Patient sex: M
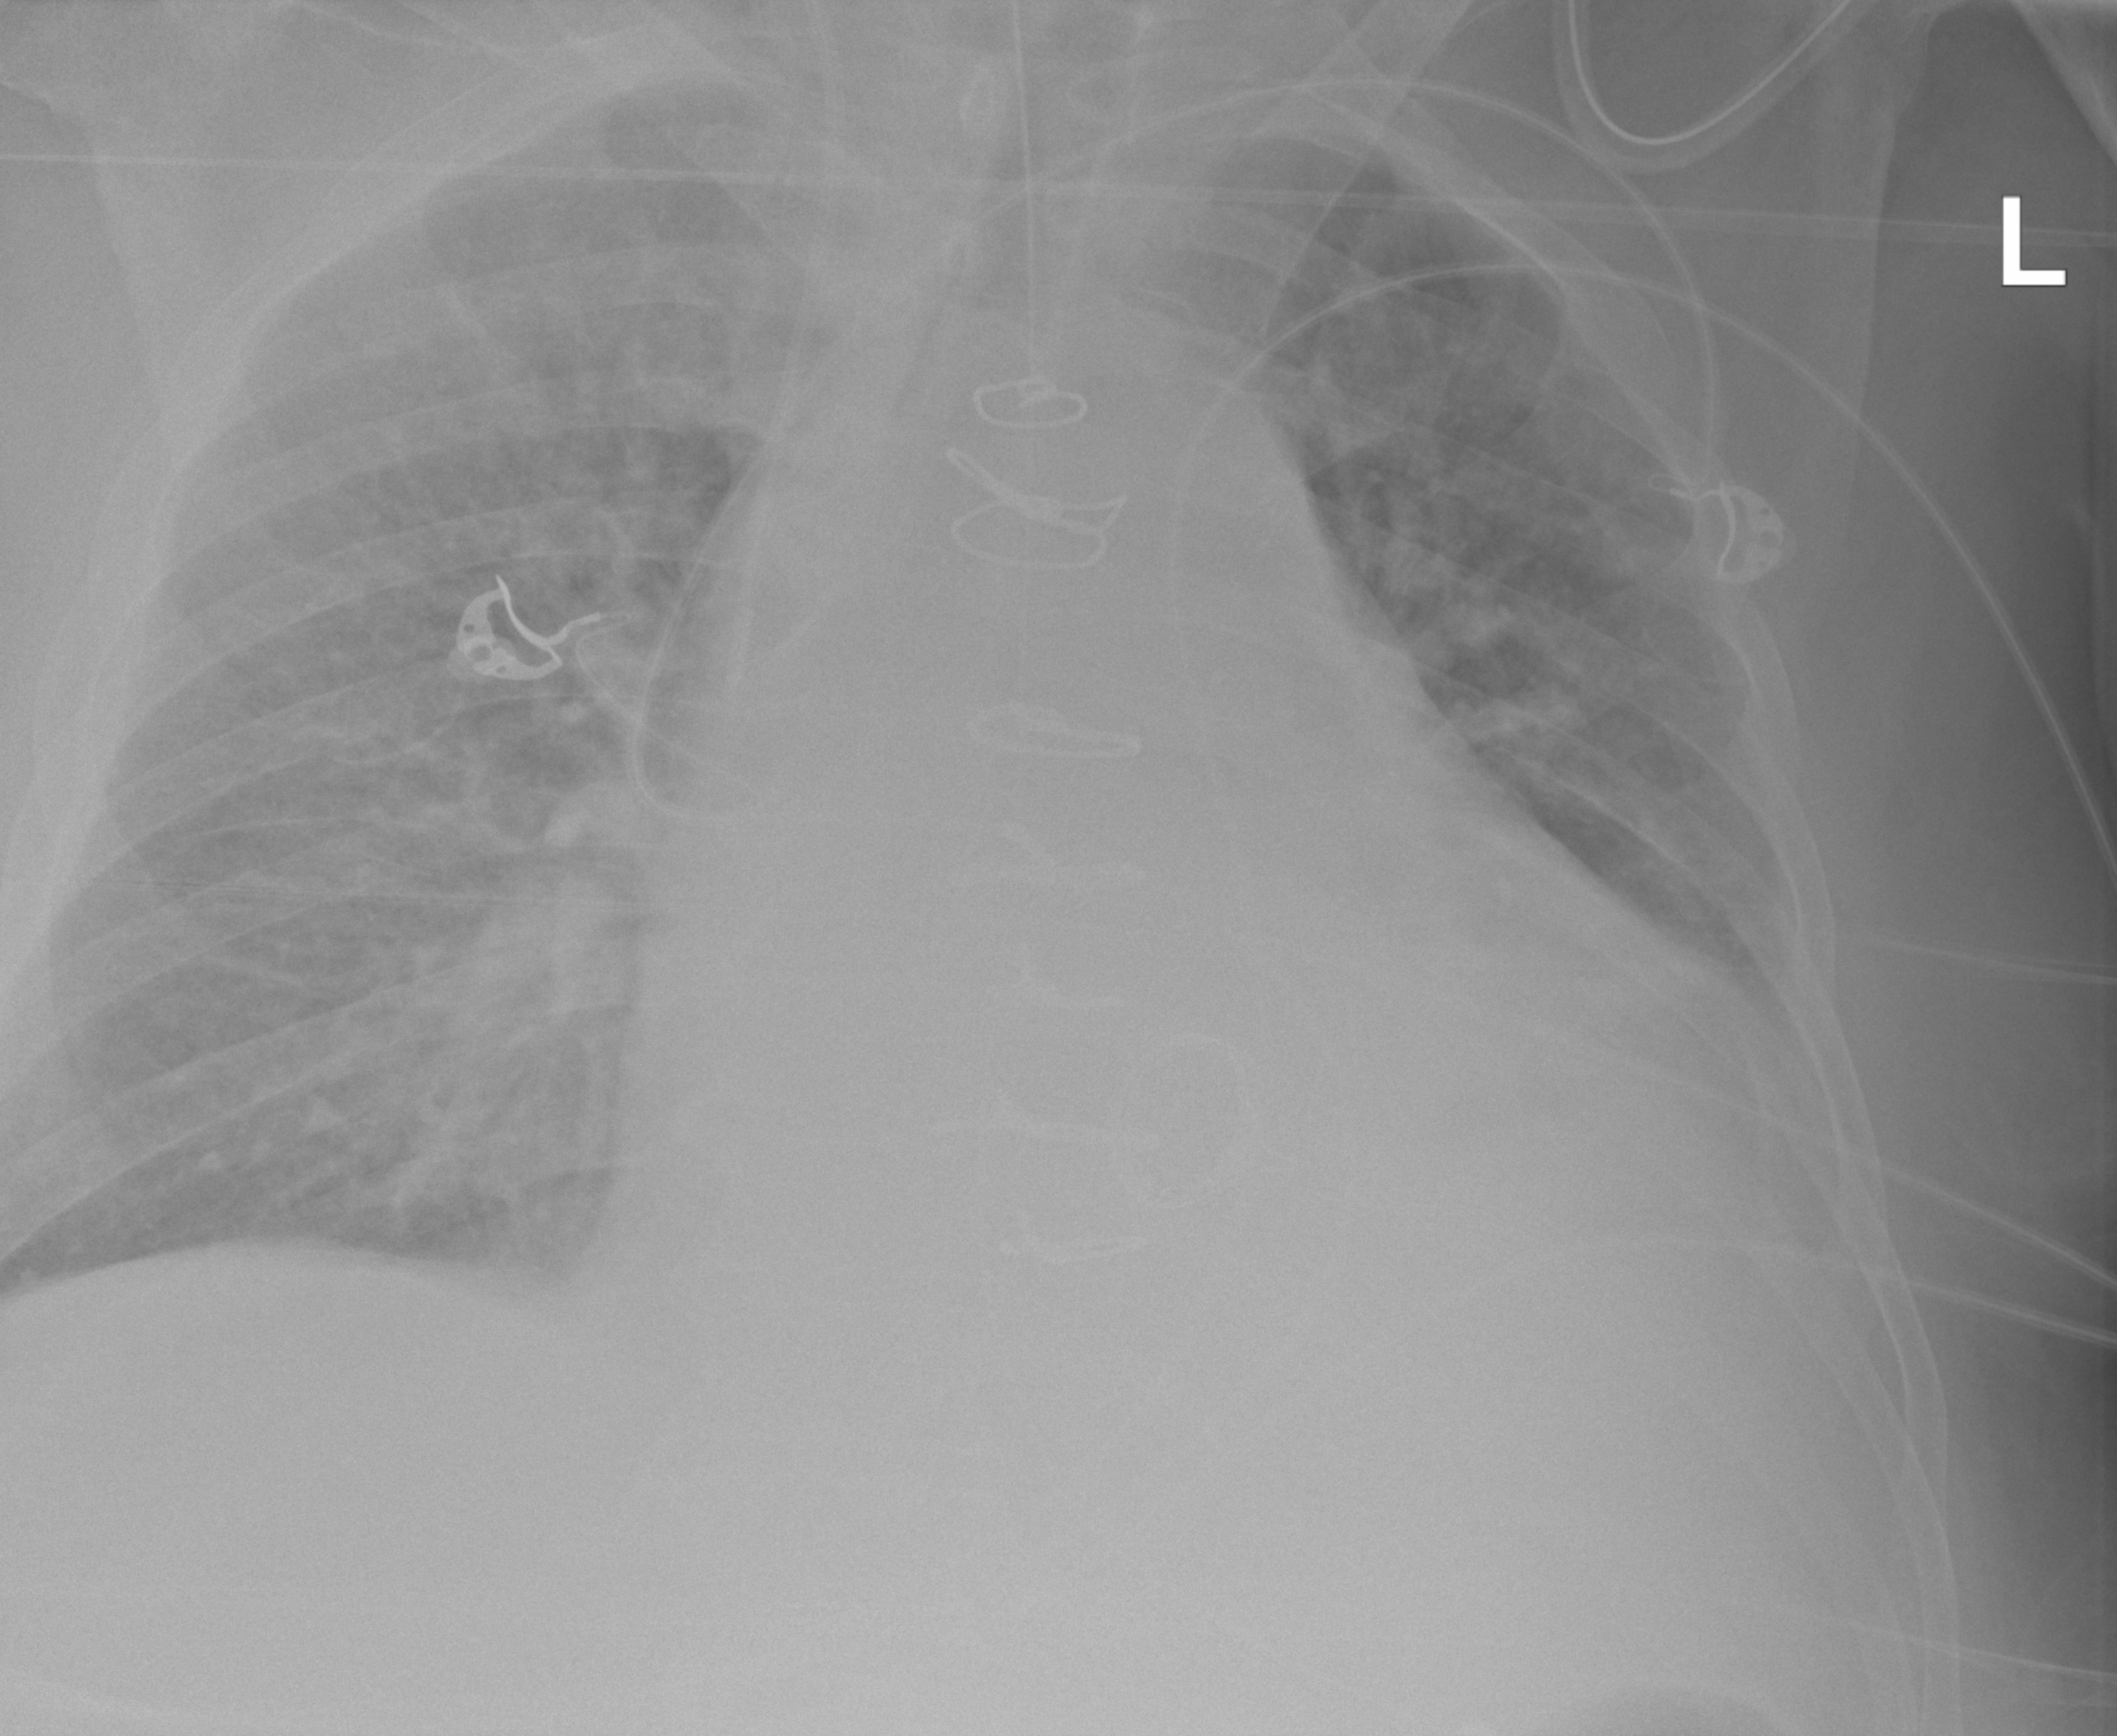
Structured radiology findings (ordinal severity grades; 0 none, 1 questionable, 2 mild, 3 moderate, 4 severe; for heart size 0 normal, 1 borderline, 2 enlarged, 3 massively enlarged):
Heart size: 2
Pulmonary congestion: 3
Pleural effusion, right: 0
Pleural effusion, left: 2
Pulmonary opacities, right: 0
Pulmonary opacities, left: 1
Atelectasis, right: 0
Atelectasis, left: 2